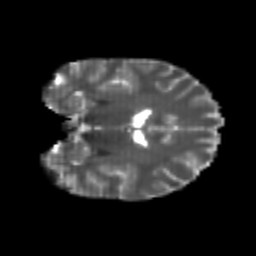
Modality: T2w
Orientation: coronal
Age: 20
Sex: male
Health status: healthy
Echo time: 0.074 s